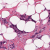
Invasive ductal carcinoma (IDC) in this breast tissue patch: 1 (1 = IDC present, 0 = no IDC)